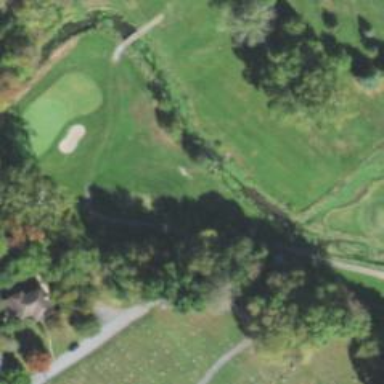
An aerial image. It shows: Golf tee on grassy land.